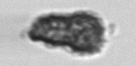
Label: Syracosphaera_pulchra